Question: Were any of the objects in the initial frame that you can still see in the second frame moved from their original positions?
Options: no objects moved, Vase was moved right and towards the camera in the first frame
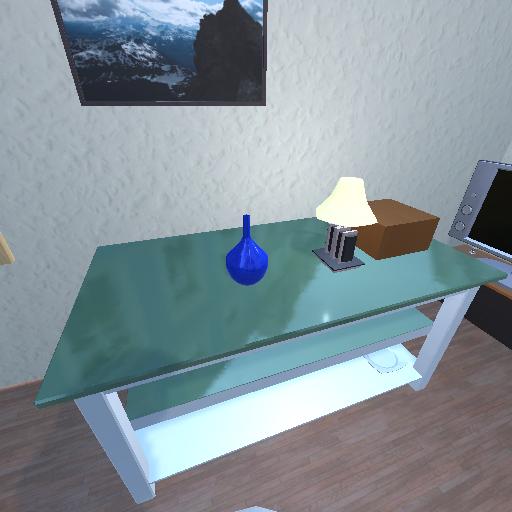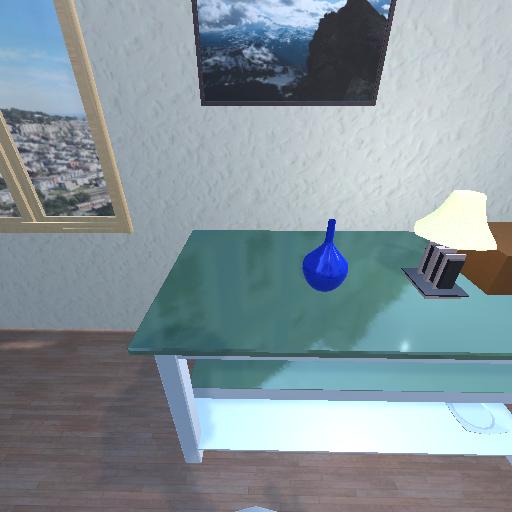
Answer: no objects moved